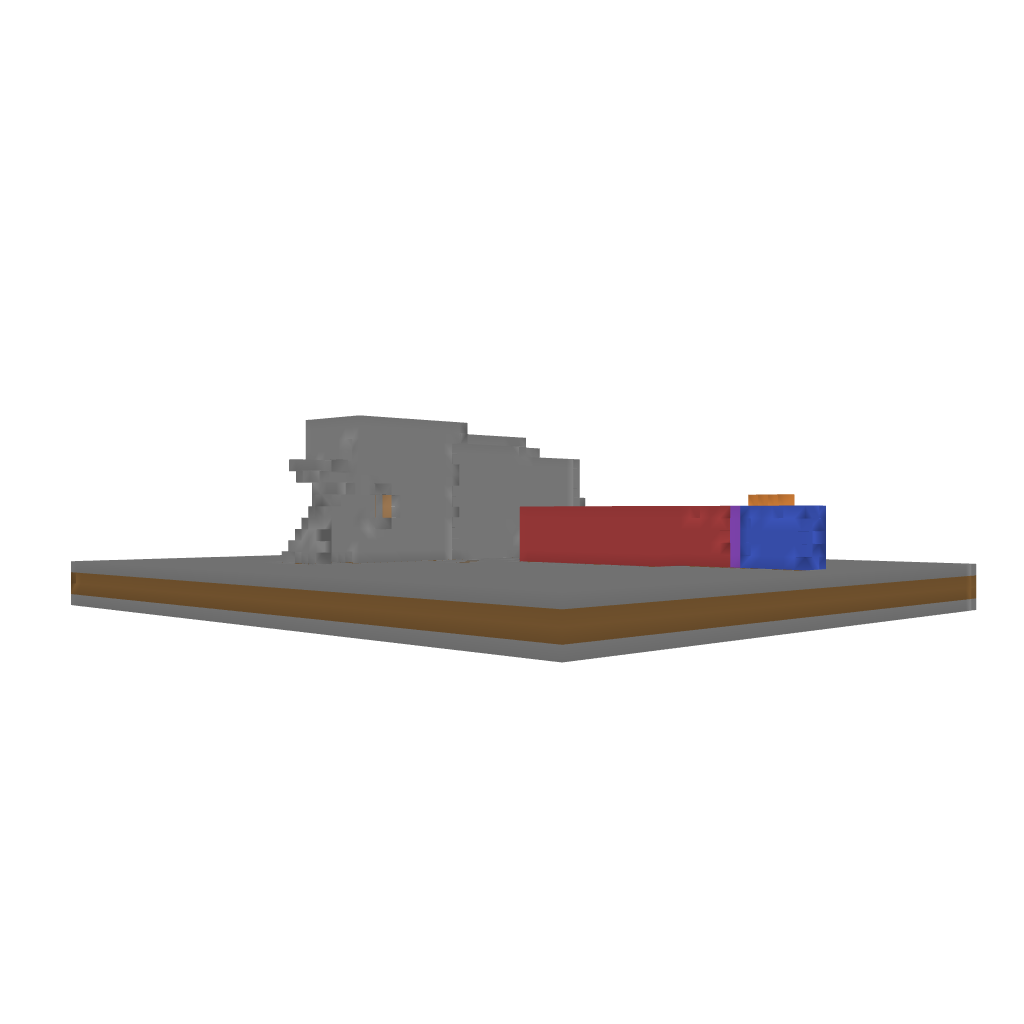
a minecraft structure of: - Part of Mind- Adventure Map 1.7.4 Demo [German] bad low quality